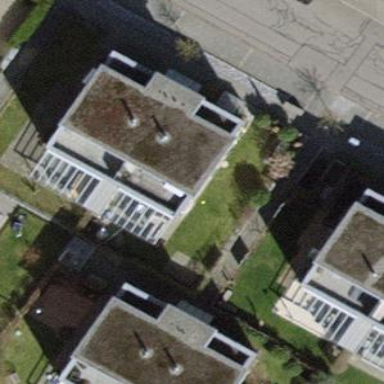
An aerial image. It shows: Building with flat roof.